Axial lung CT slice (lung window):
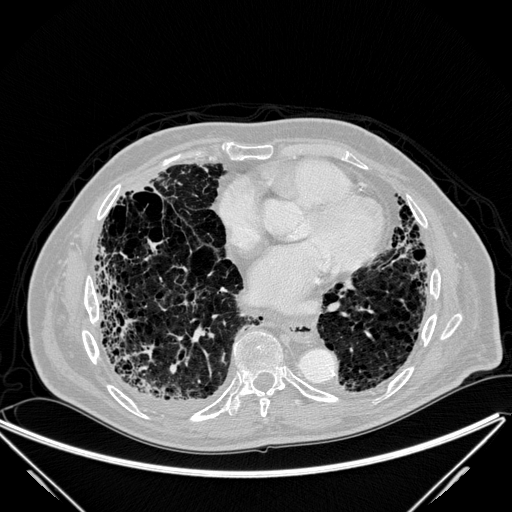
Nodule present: no